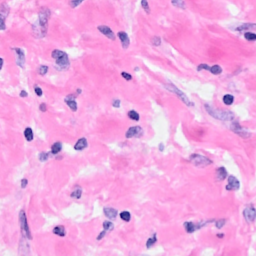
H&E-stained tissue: Breast